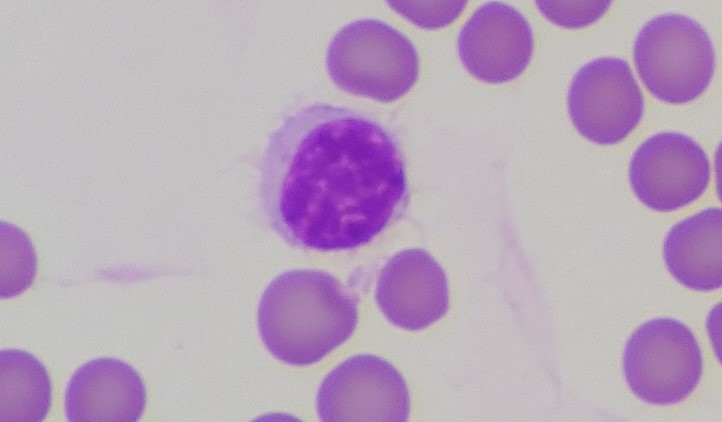
White blood cell type: Lymphocyte